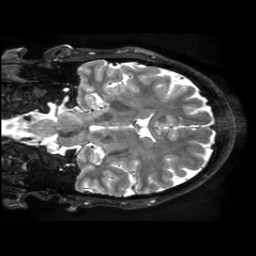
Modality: T2w
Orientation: coronal
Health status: healthy
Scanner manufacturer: philips
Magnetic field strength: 3 T
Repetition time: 2.5 s
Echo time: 0.25 s